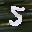
Label: 5